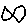
Label: fish